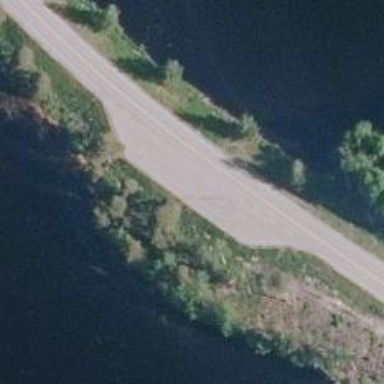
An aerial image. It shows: Rest area along the road.